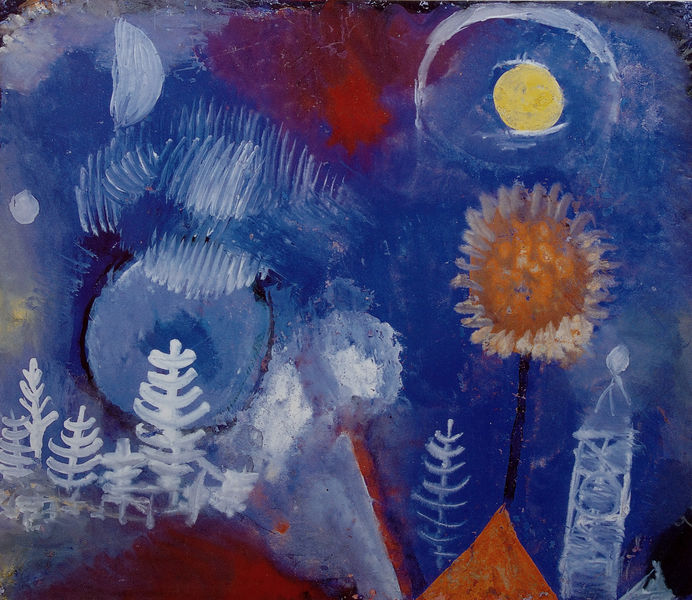
Titel: Landschaft der Vergangenheit
Künstler: Paul Klee
Standort: München
Institution: Bayerische Staatsgemäldesammlungen
Schlagwörter: baum, berg, blau, dunkel, gemälde, himmel, weiß, wolken, bäume, dreieck, gelb, kirchturm, landschaft, stadt, blume, blumen, hell, licht, nacht, orange, pastell, schwarz, dach, gras, haus, rot, schnee, wolke, expressionismus, malerei, bild, häuser, hügel, kirche, pastos, sonne, auge, wald, turm, garten, abstrakt, berge, farben, modern, dorf, dächer, farbe, naiv, winter, französisch, tannen, duktus, farn, ölfarbe, mondlicht, mond, stern, traum, sterne, nadelbaum, tanne, kunst, balu, fantasie, vollmond, chagall, sonnenblume, ductus, kinderzeichnung, miro, pusteblume, monde, eisblumen, blaue phase, mordern, e, geblau